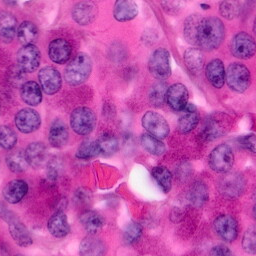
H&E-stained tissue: Pancreatic